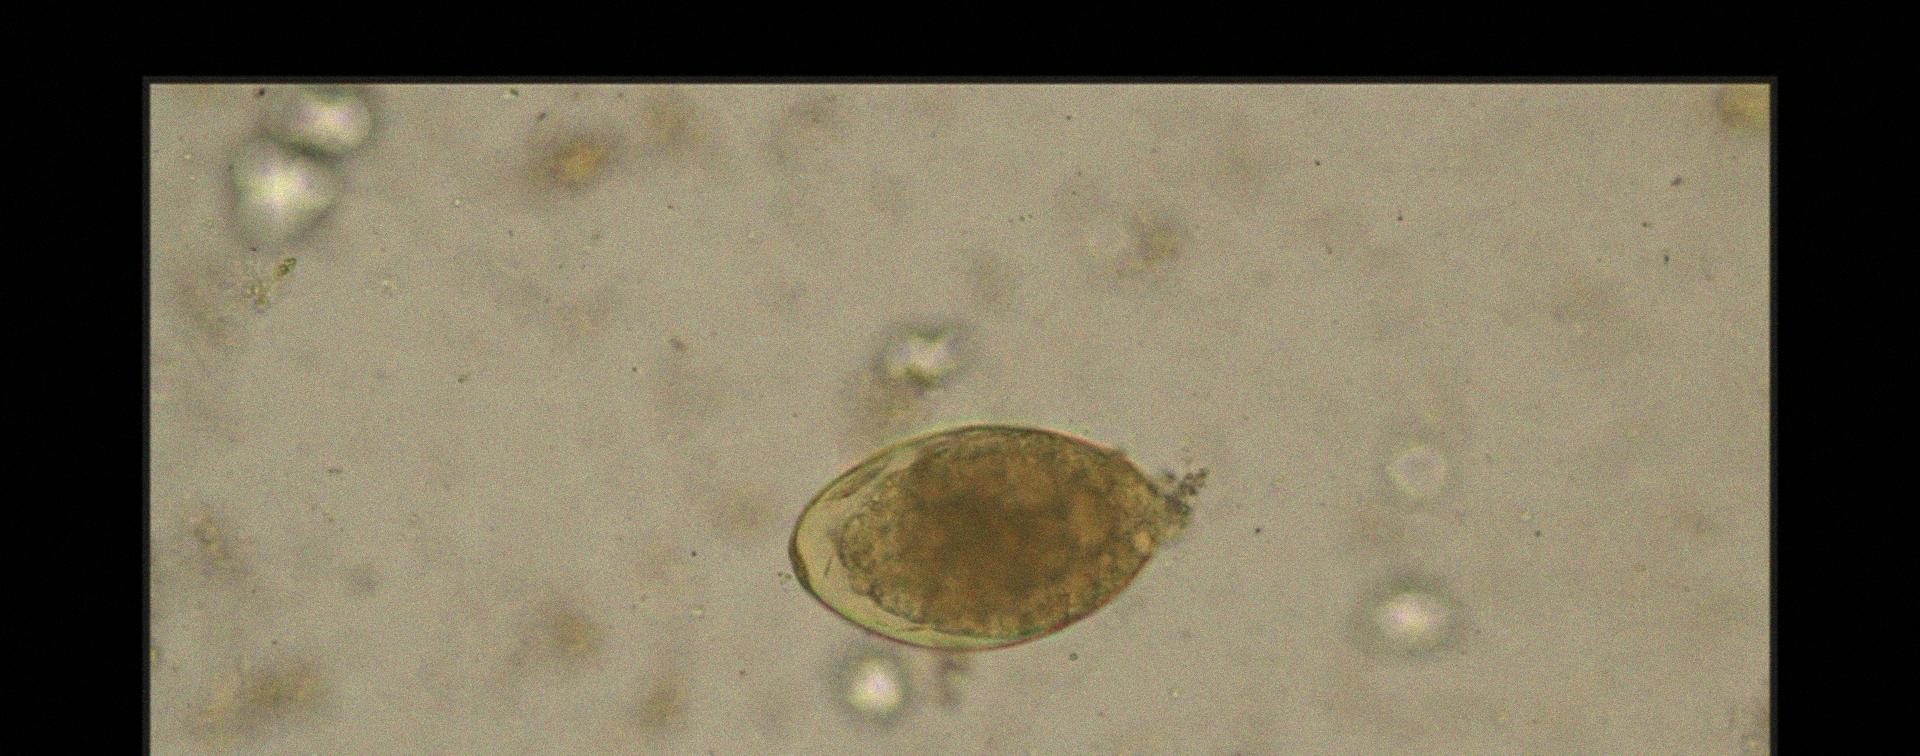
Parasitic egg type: Fasciolopsis buski